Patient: sex F, age 77
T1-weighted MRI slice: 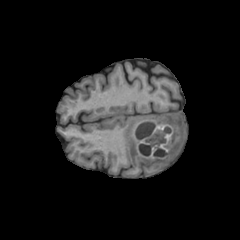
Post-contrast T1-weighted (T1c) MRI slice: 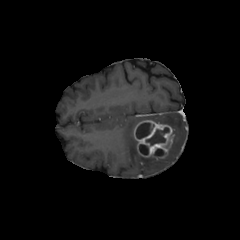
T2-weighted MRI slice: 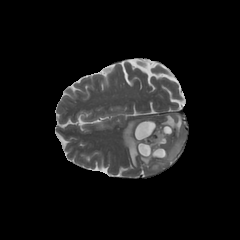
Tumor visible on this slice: yes
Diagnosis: Glioblastoma, IDH-wildtype
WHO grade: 4